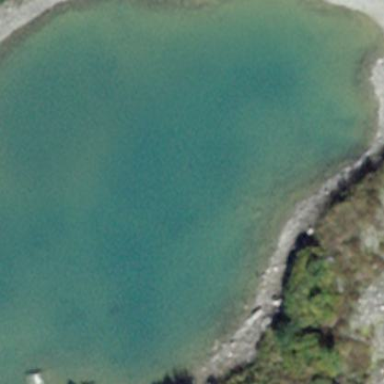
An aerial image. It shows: Beautiful lake surrounded by nature.